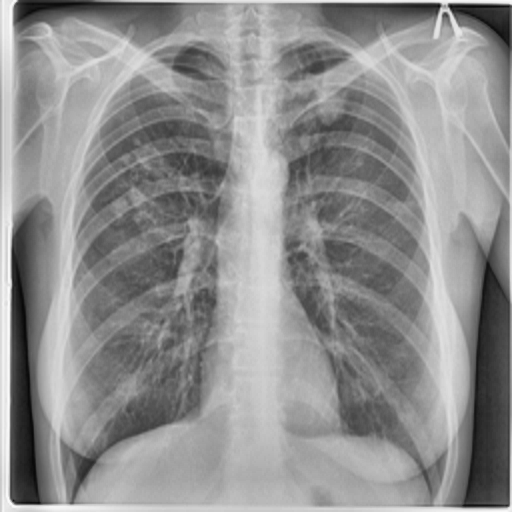
Finding: TUBERCULOSIS